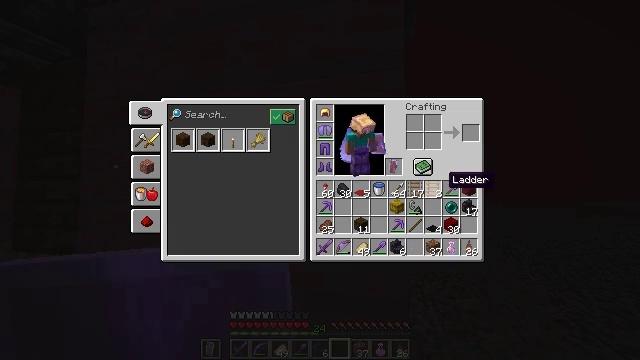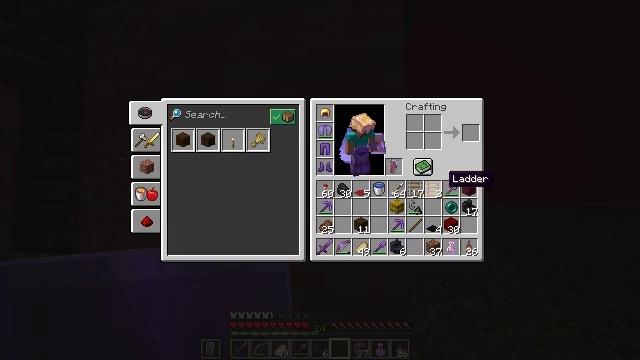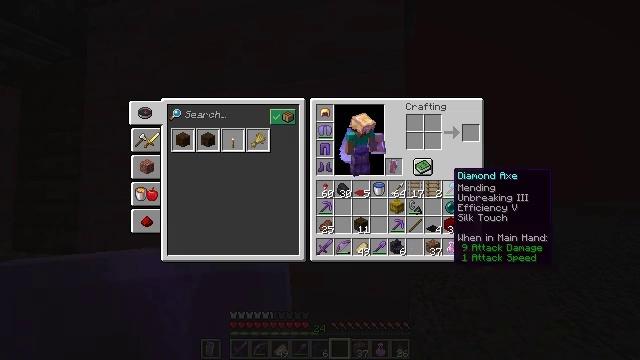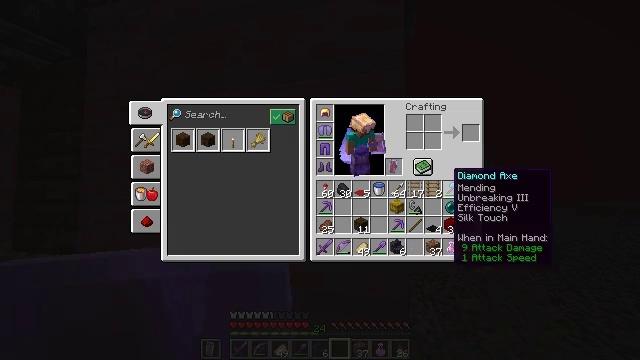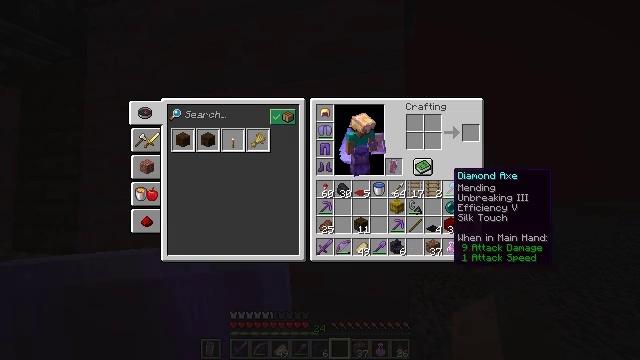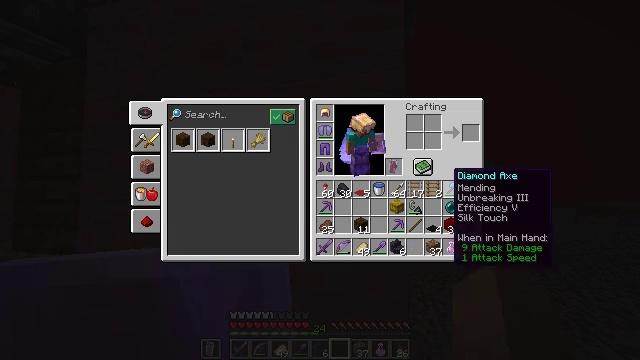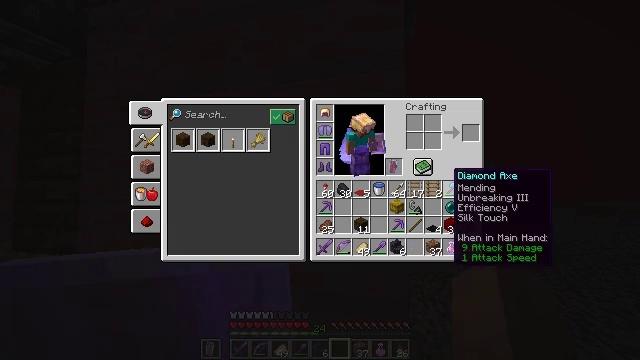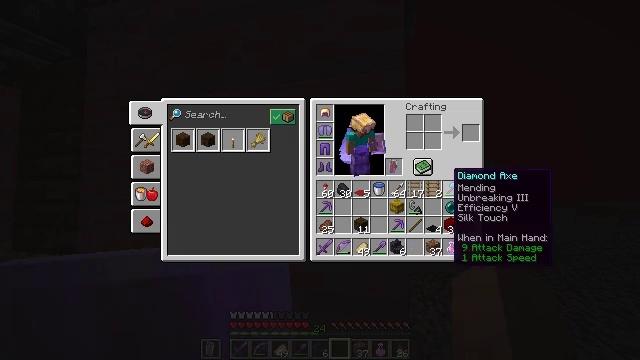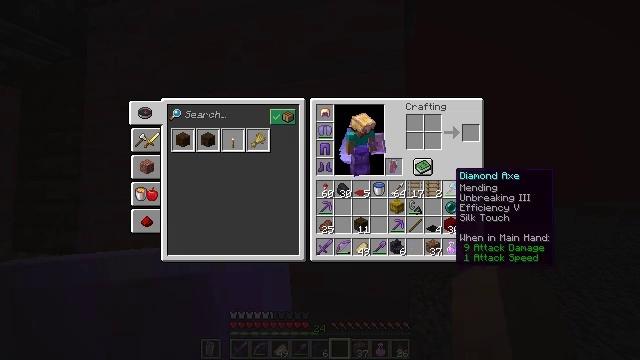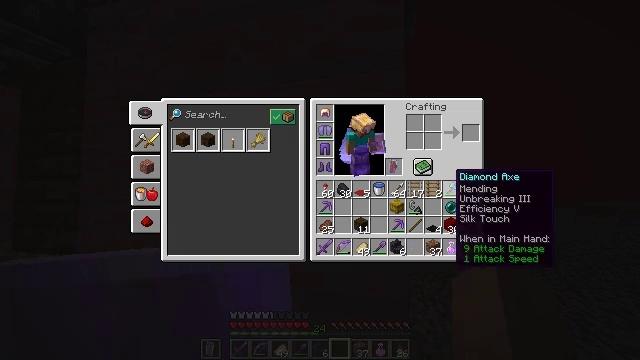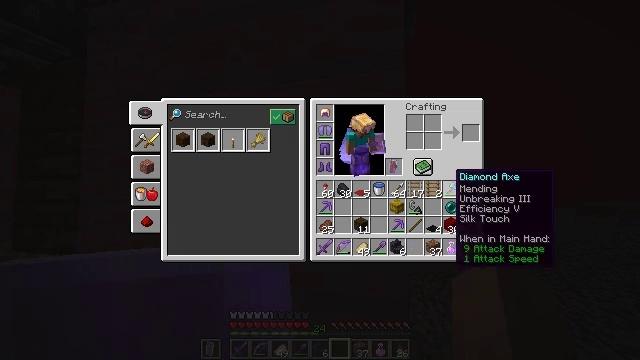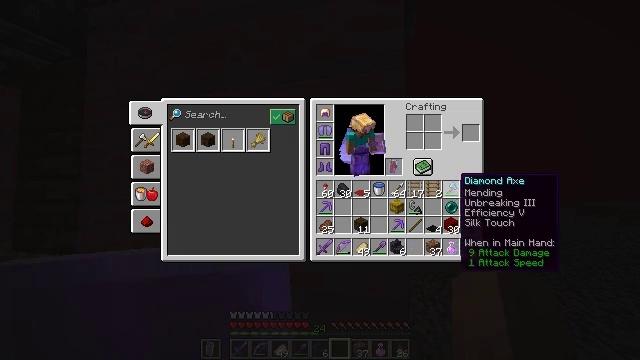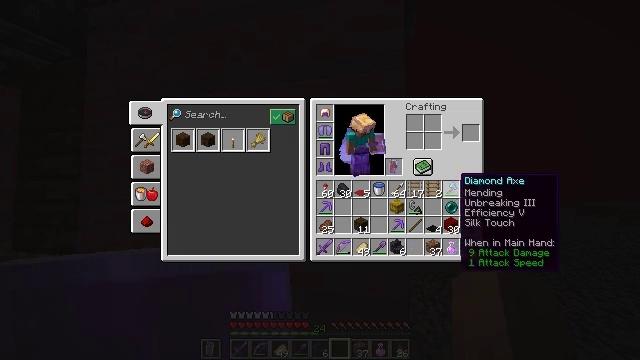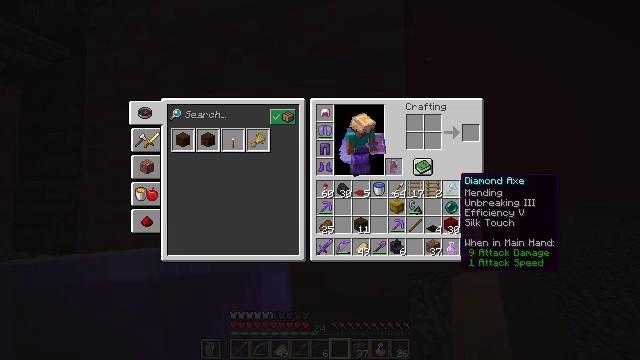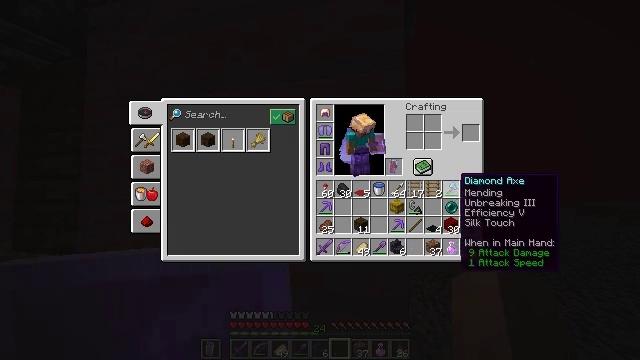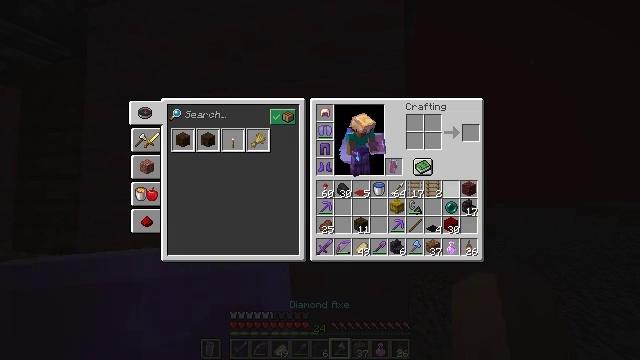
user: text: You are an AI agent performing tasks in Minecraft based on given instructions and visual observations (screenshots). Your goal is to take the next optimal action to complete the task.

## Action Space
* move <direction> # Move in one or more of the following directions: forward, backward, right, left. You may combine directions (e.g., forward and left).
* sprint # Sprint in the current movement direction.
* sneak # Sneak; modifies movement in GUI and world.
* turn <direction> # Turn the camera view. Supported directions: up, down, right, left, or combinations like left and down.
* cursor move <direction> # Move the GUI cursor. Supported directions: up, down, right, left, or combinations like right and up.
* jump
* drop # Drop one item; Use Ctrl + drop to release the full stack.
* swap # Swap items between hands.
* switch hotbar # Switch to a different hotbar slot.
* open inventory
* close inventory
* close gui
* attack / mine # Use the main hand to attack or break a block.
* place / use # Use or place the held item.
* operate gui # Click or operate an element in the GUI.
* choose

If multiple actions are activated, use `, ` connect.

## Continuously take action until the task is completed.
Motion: motion action
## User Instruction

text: Mine the crimson planks.
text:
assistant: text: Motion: sneak
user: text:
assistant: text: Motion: sneak
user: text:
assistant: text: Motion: sneak
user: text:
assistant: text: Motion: sneak
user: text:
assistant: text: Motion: sneak
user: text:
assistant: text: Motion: sneak
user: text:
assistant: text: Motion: sneak
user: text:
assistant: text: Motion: sneak
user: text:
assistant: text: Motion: sneak
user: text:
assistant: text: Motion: sneak
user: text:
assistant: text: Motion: sneak
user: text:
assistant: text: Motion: sneak
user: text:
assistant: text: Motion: sneak
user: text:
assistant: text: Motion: sneak
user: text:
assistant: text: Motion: sneak, attack / mine
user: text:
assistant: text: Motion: sneak, attack / mine
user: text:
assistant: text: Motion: sneak, attack / mine
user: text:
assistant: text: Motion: sneak
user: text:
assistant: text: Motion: no_op
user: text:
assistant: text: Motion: no_op
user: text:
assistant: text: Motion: no_op
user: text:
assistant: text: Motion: no_op
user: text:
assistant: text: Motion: no_op
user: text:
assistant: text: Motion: no_op
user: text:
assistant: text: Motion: no_op
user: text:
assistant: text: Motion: no_op
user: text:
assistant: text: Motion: no_op
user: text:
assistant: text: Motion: no_op
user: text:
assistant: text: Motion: no_op
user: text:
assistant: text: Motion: turn down